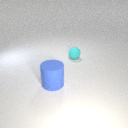
small cyan rubber sphere behind large blue rubber cylinder